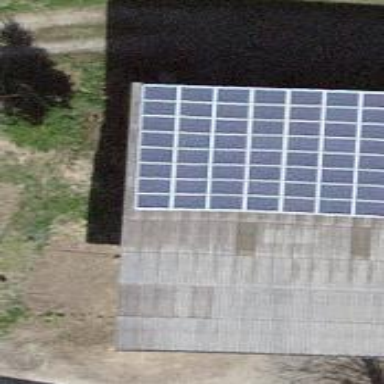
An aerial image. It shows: Solar power generator using photovoltaic method with solar photovoltaic panel types.